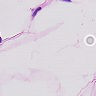
Metastatic tissue present: no